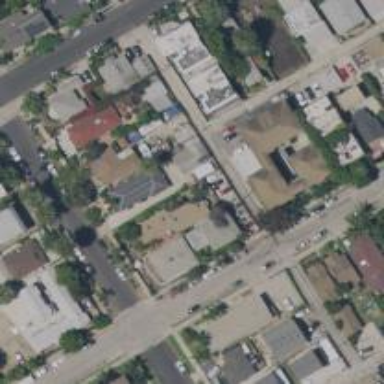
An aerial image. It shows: Residential alleyway.